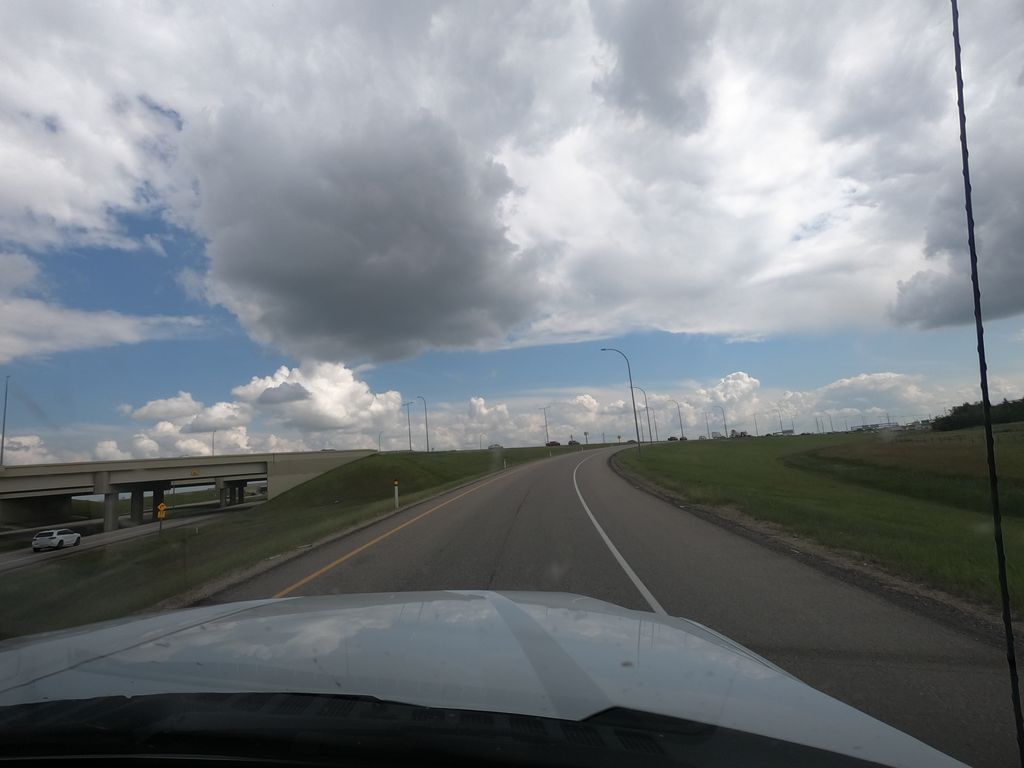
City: edmonton